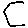
Label: hexagon